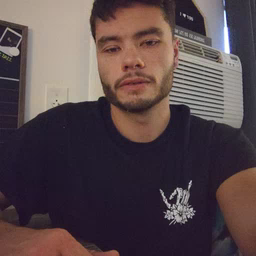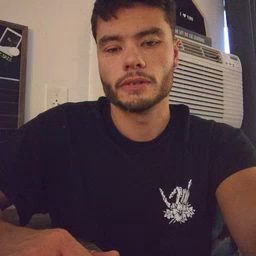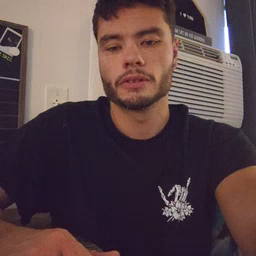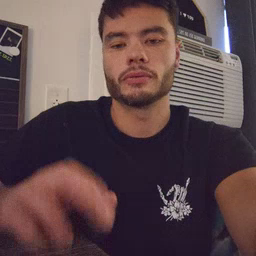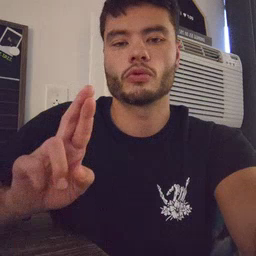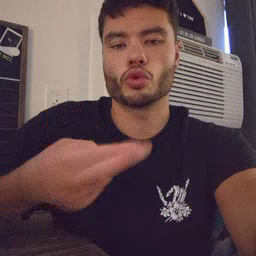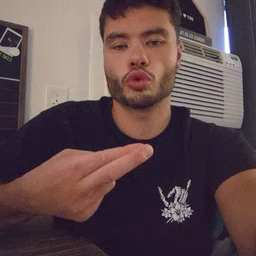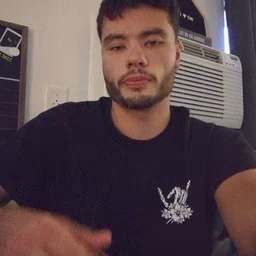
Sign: room